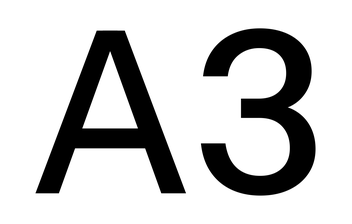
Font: InstrumentSans_Medium